Question: I'm using Spyder 3.5 and trying to change the number of IPython Console buffer line. The default is 500 lines. But no matter what number I change to, the limit is still 500, and I cannot scroll back beyond 500 lines. I also open a new console after changing the preference but it still doesn't work. Any idea why?

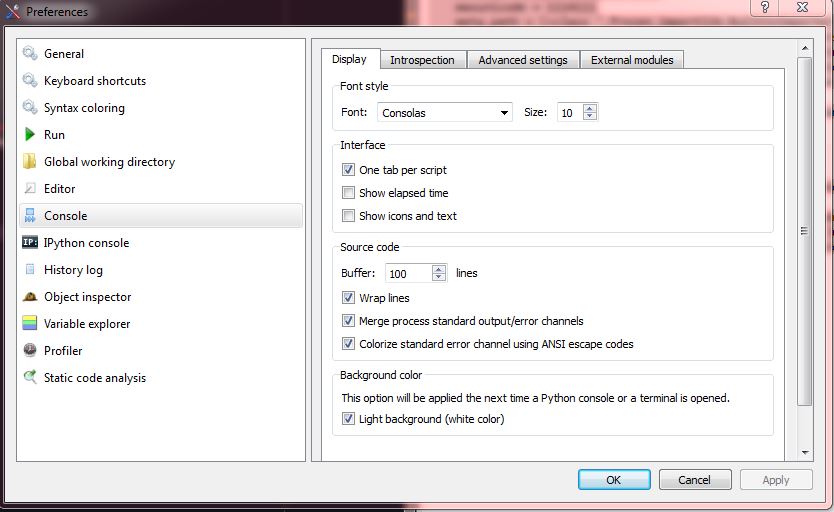
Answer: Change your settings in the IPython console rubric (Tools->Preferences->IPython console). Also make sure to reload spyder or open a new Ipython console for the changes to take effect.